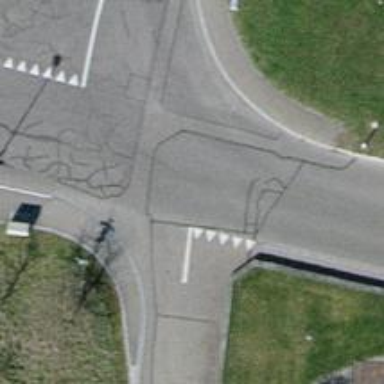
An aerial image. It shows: Road with "give way" sign.